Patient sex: M
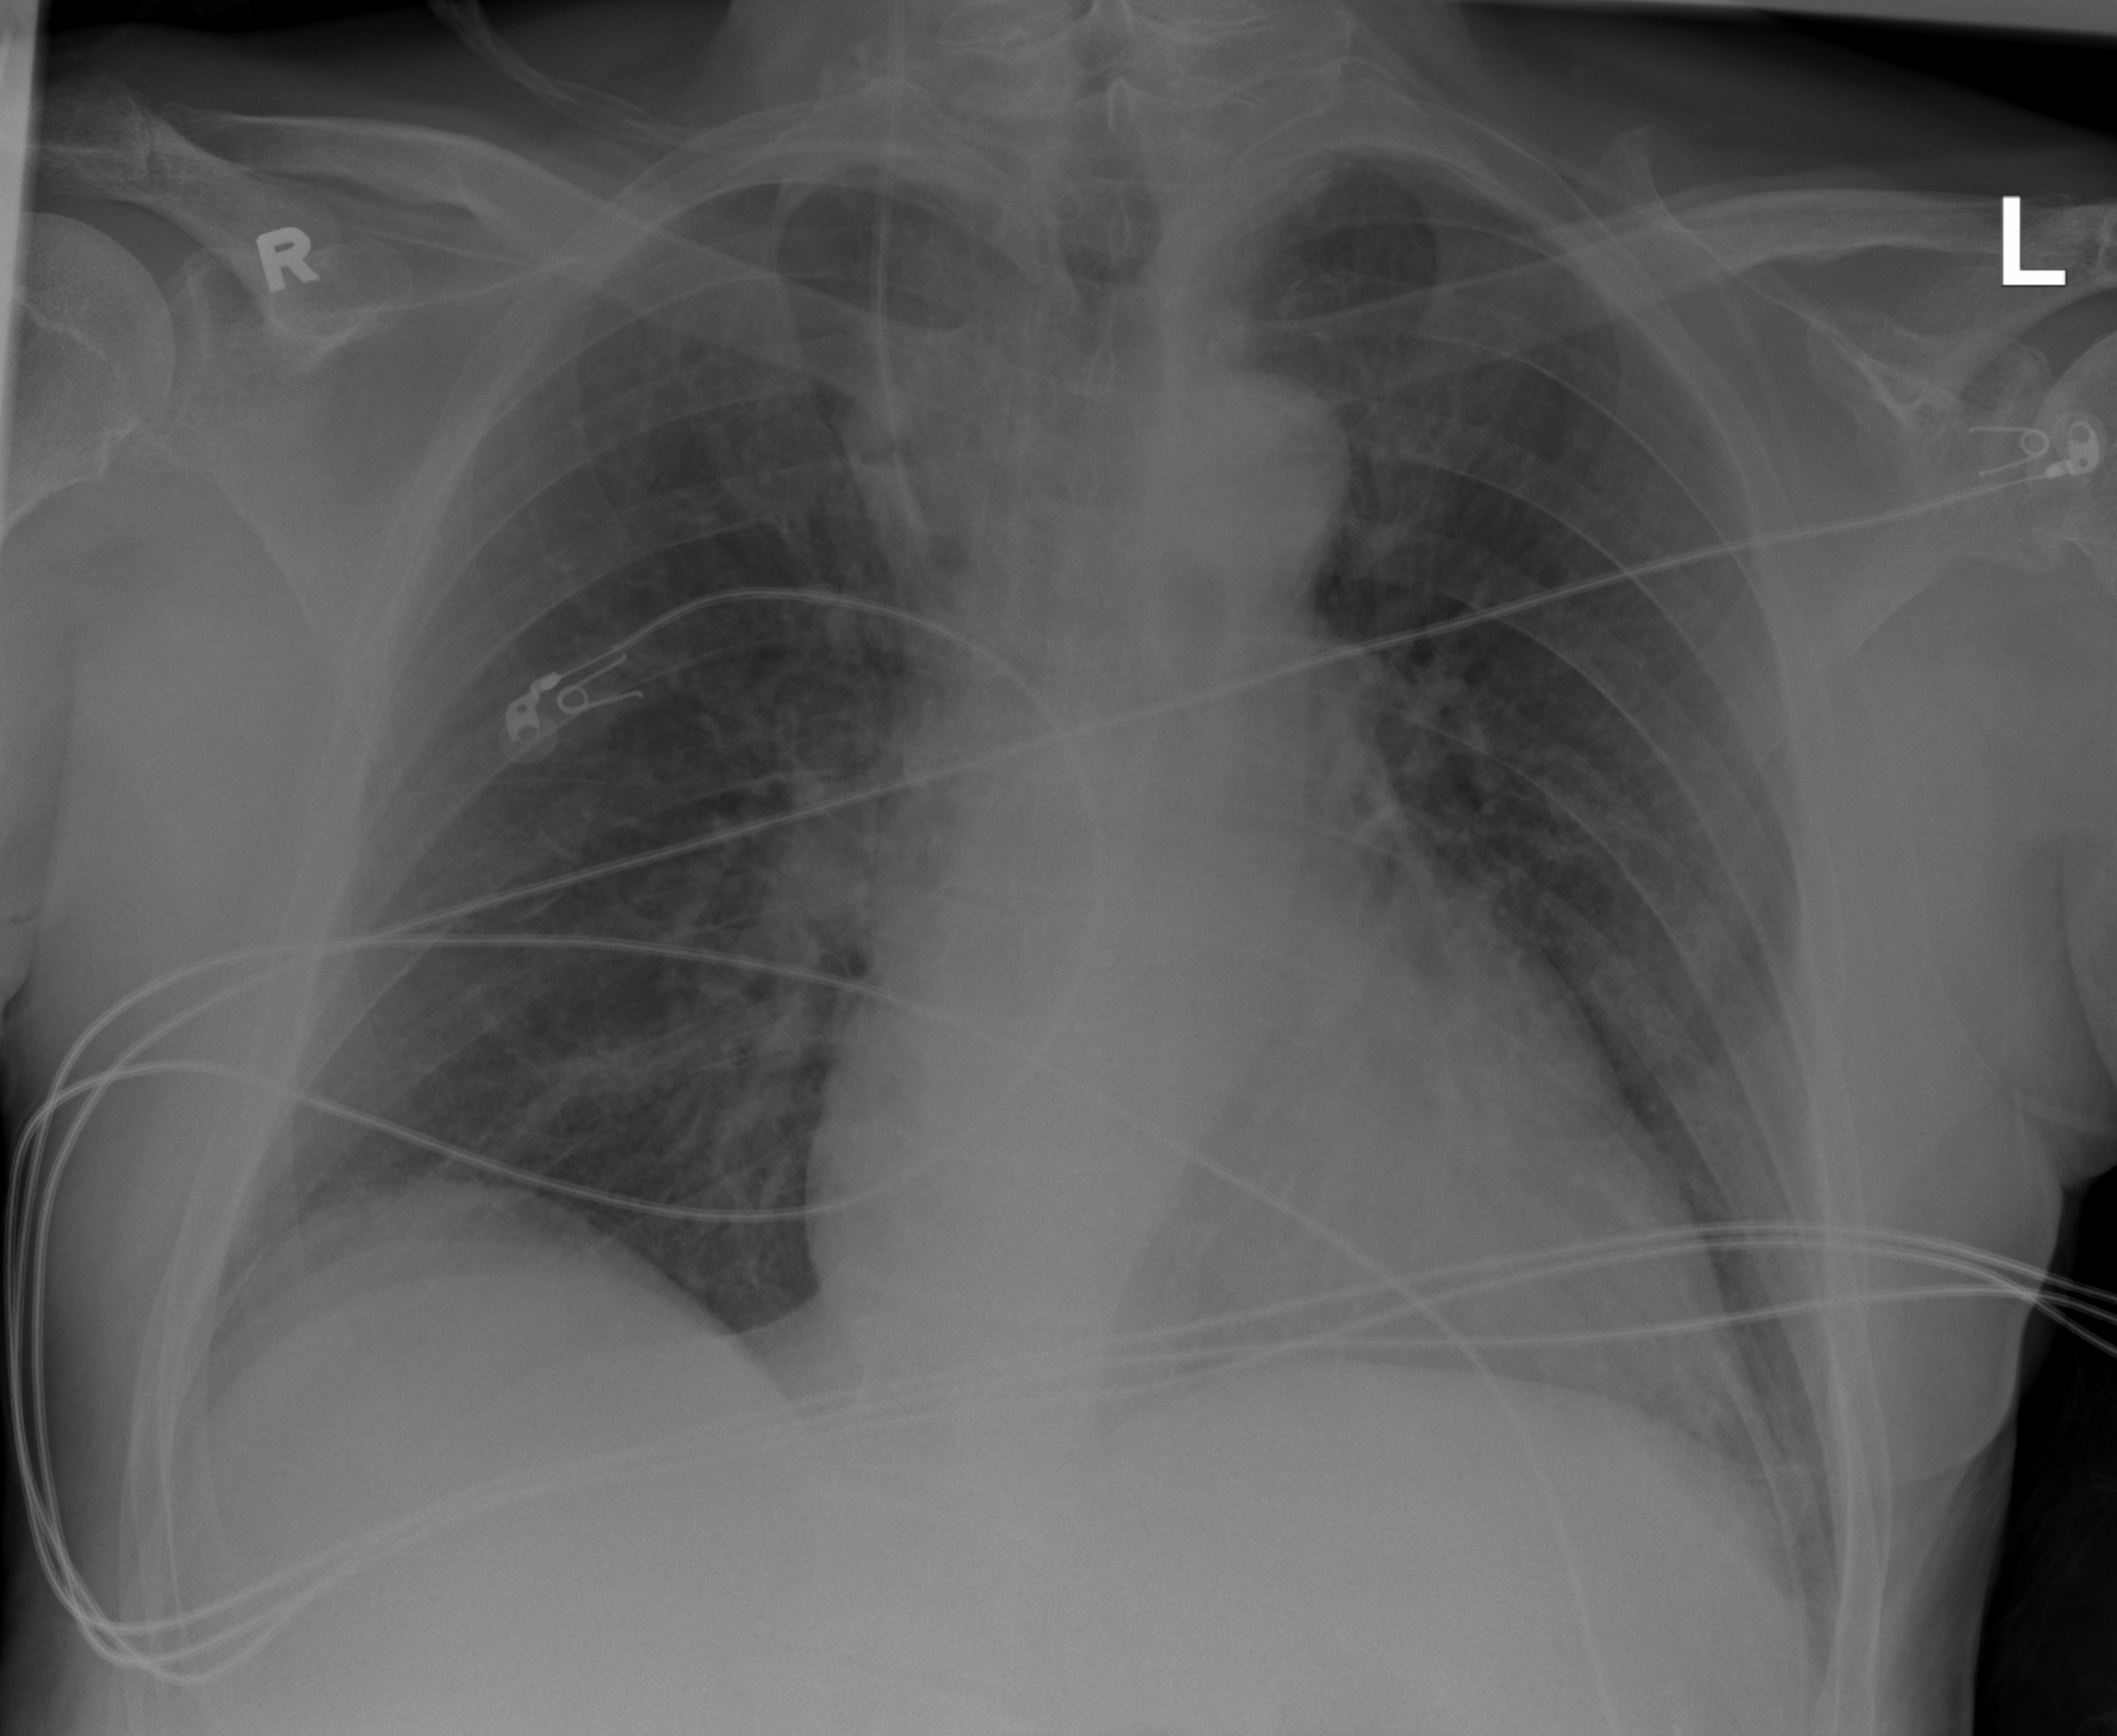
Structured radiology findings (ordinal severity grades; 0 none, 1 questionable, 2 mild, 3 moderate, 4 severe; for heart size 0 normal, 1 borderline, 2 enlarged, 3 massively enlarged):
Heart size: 2
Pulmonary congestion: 2
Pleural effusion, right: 0
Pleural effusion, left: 0
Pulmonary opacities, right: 2
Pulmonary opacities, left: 0
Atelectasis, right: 2
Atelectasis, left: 2